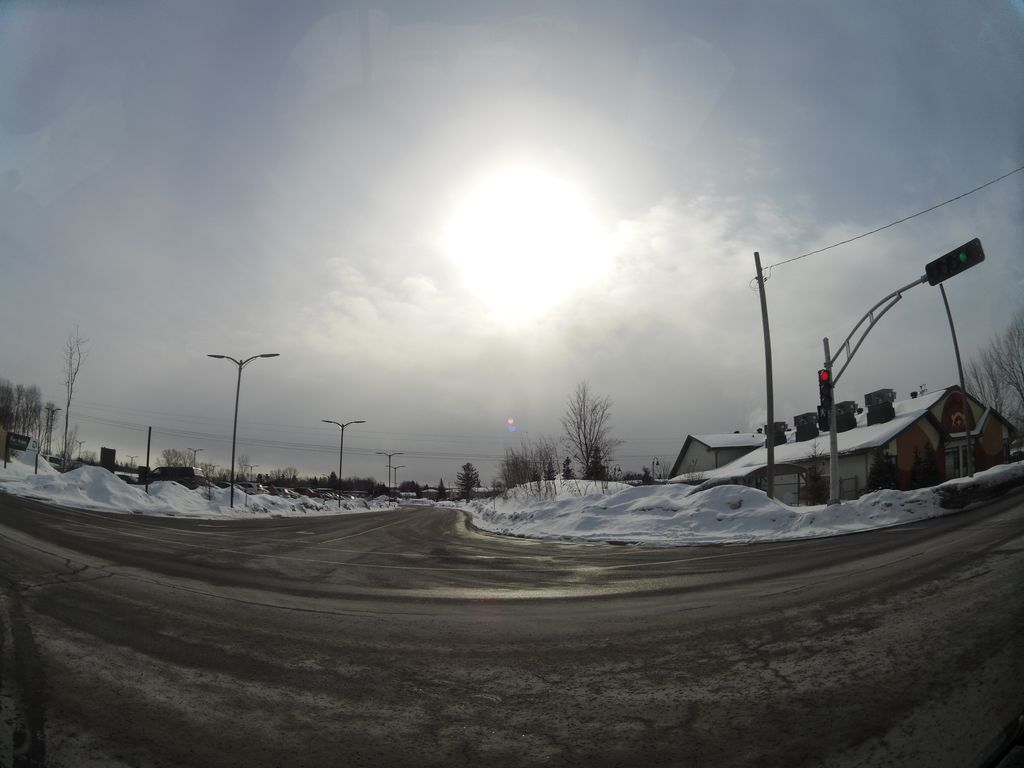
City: ottawa-gatineau